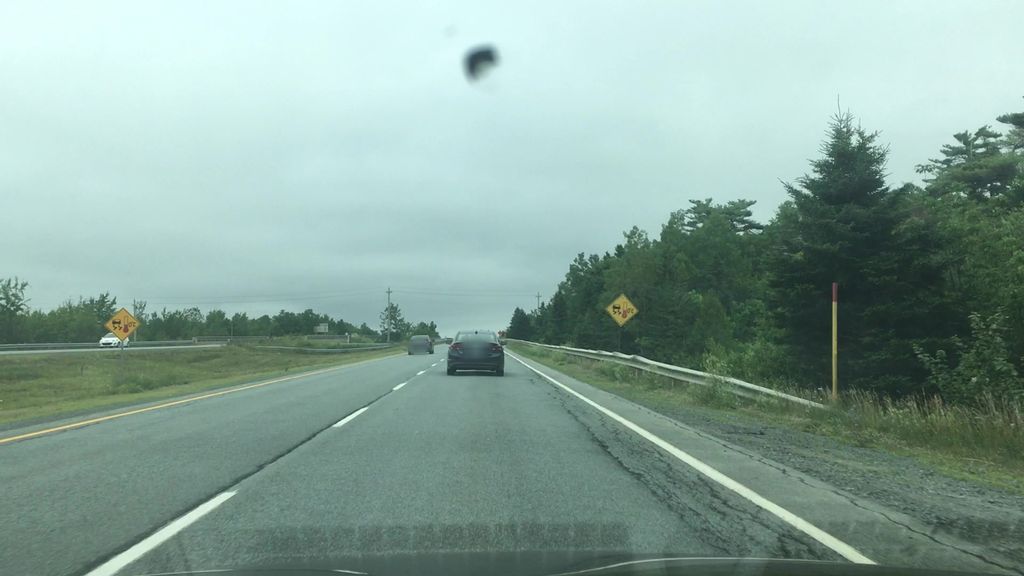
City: halifax